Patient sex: M
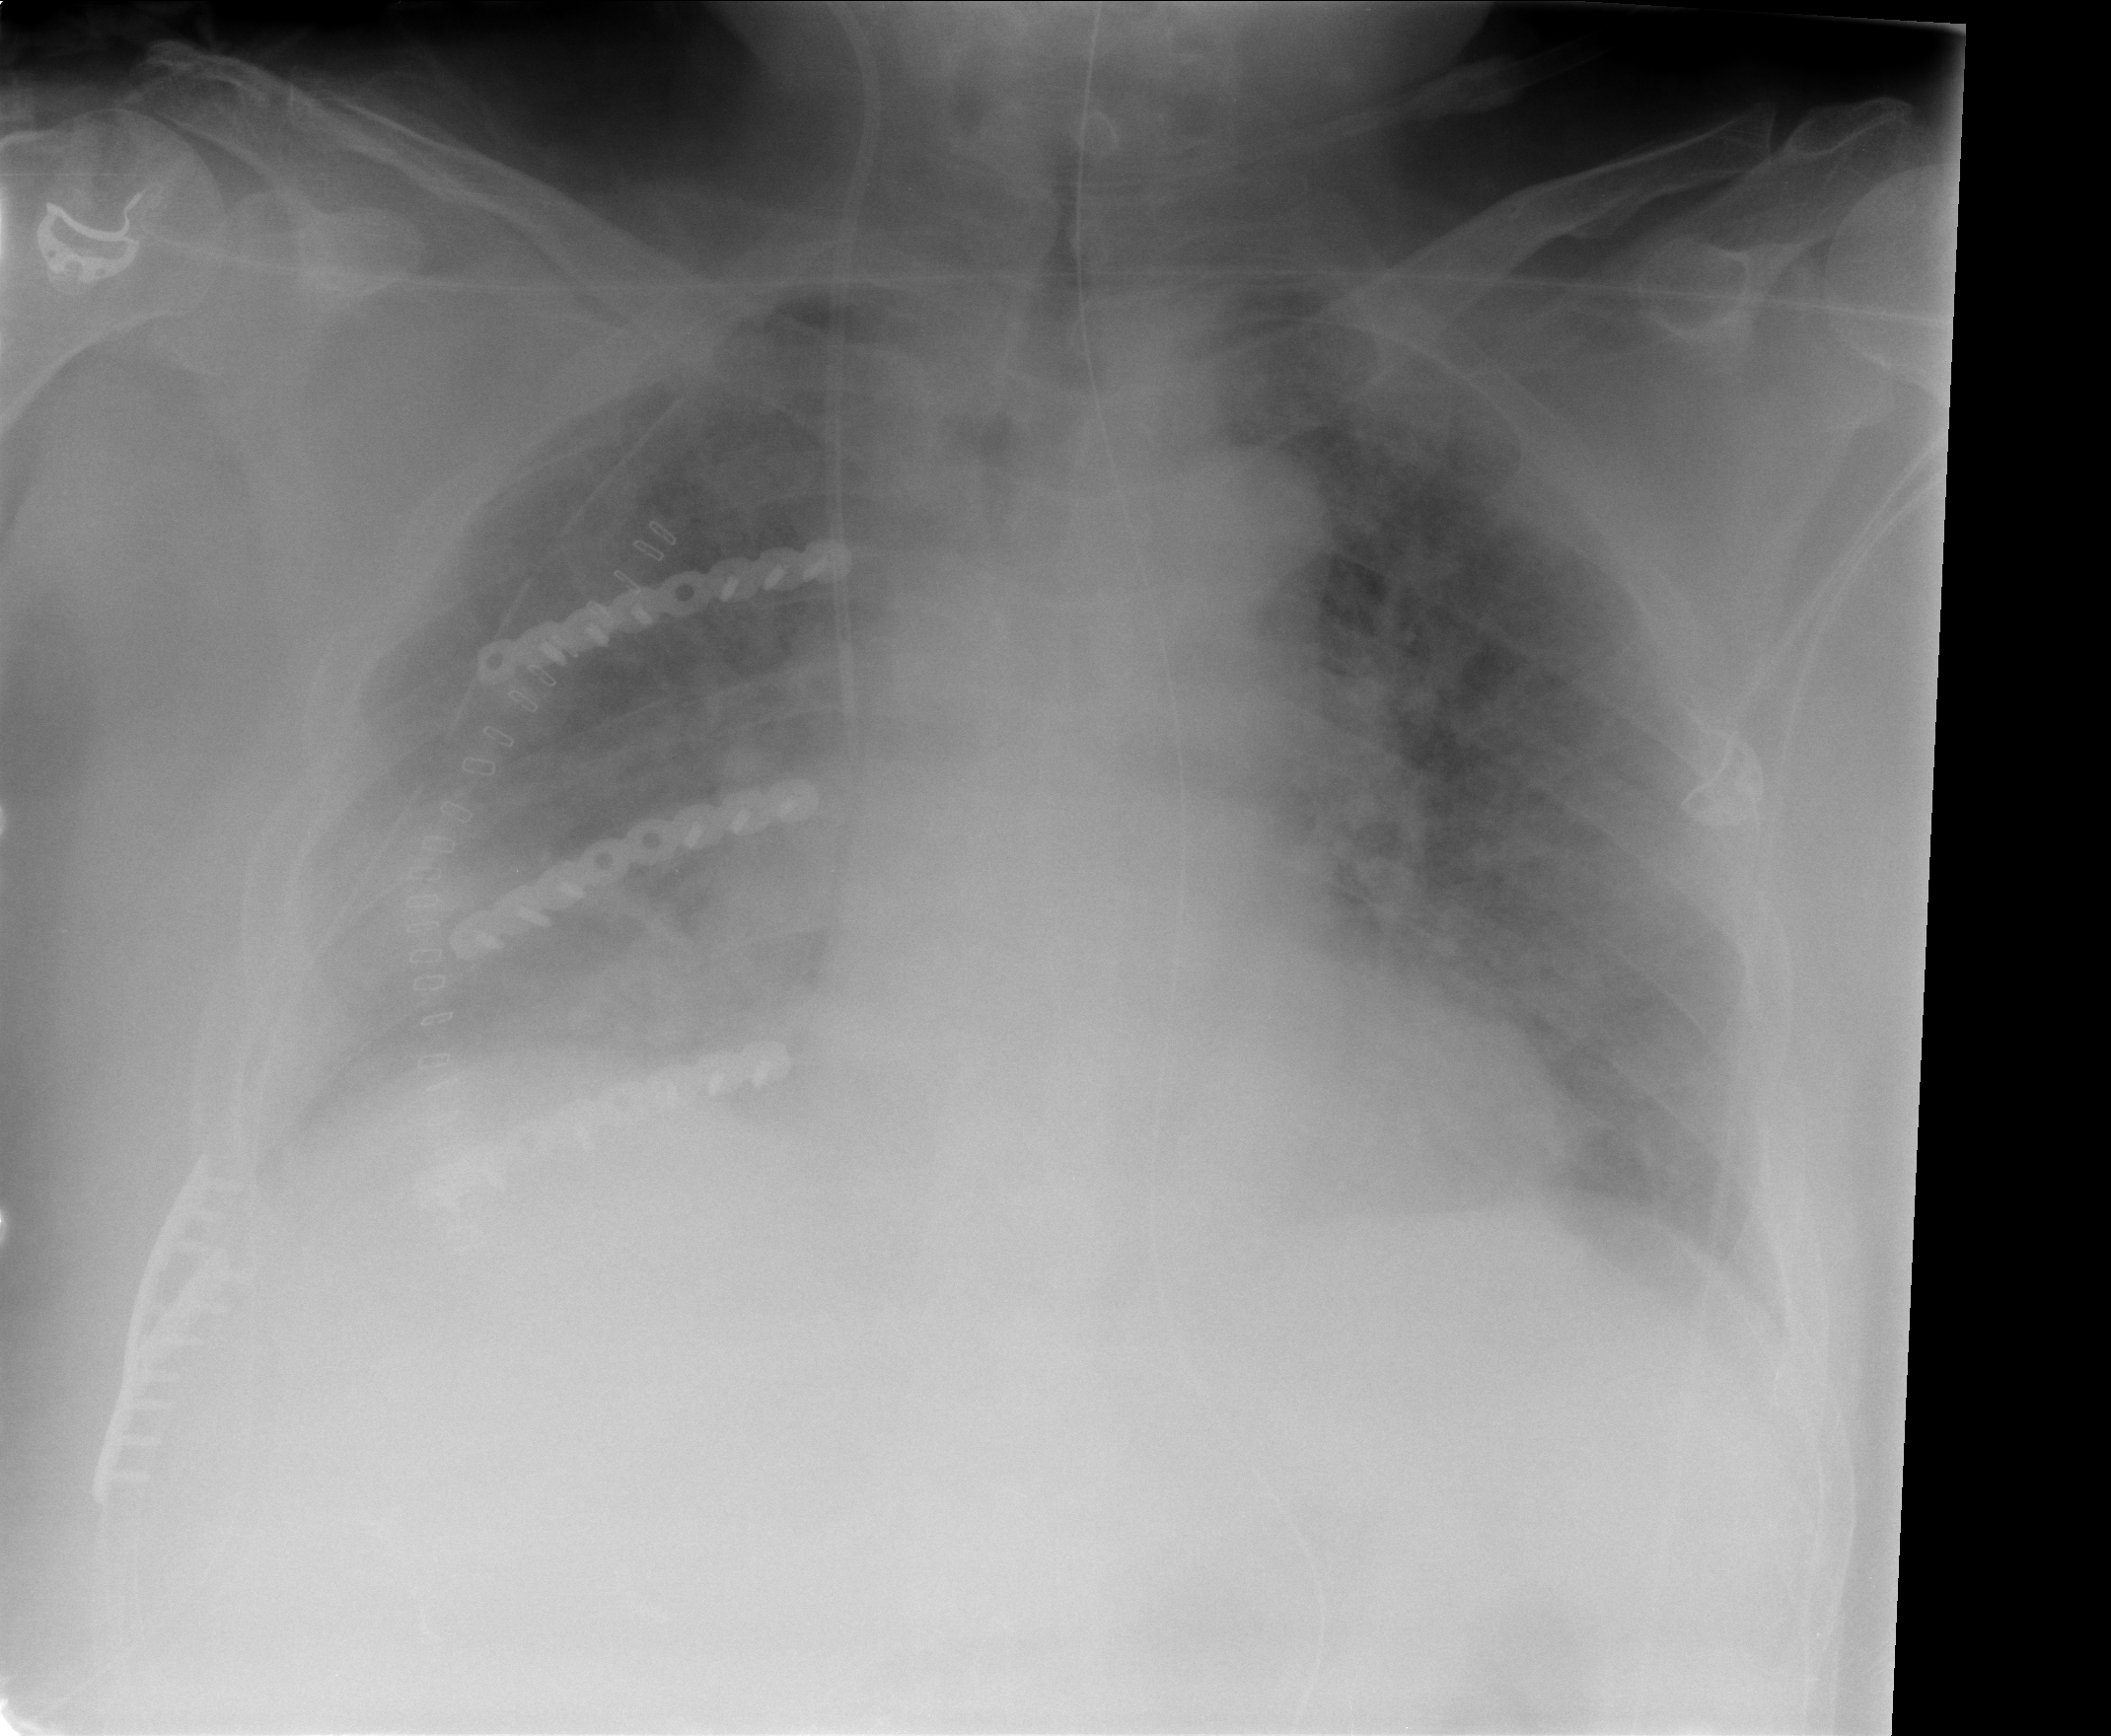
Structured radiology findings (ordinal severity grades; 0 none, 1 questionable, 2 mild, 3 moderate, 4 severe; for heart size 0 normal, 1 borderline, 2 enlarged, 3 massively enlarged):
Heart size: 1
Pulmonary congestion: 2
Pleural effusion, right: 1
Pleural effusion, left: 1
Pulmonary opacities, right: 2
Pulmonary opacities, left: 2
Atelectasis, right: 2
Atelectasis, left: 1